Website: bh-photo
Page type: billing-address
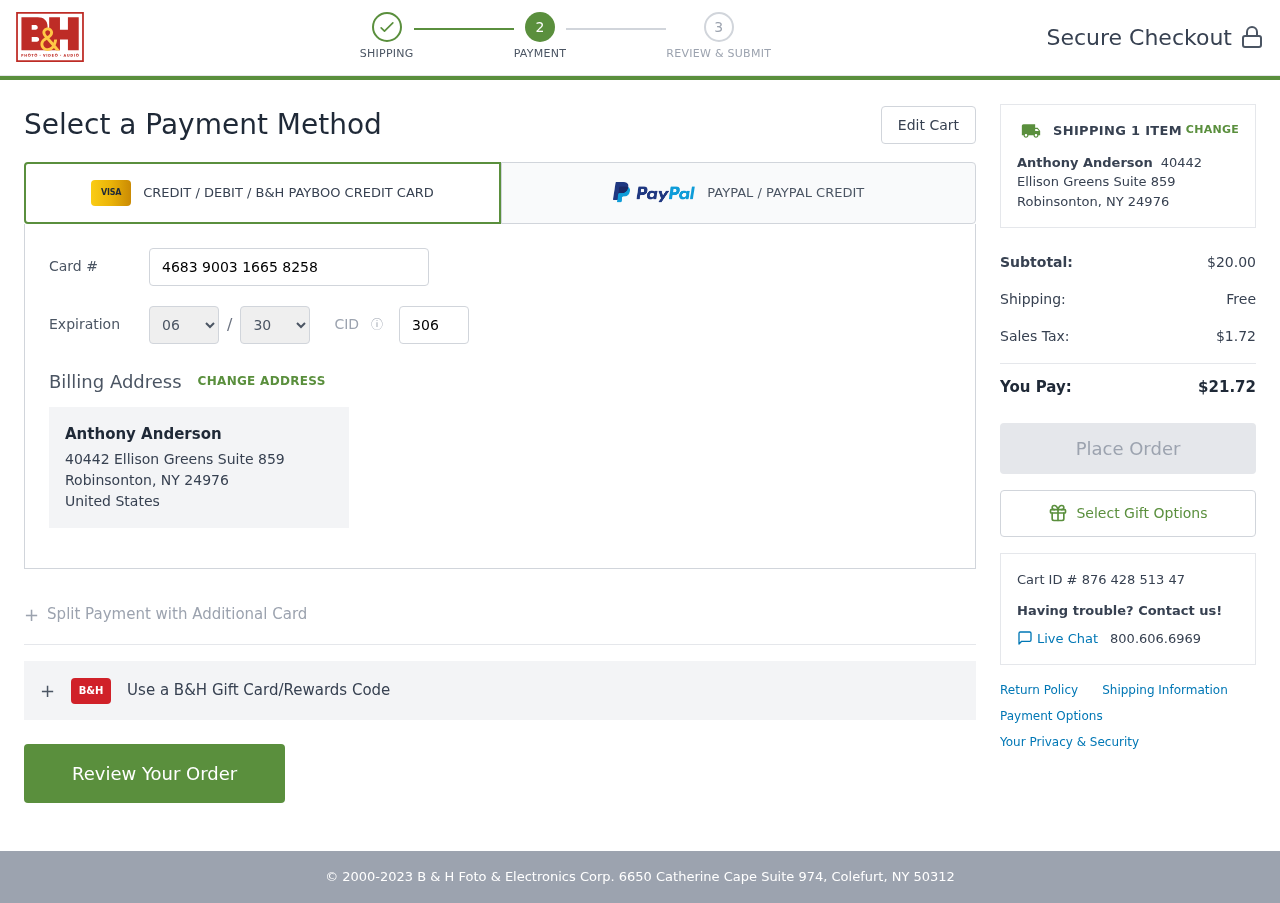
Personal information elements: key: PII_CARD_CVV
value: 306
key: PII_CARD_EXPIRY_MONTH
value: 06
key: PII_CARD_EXPIRY_YEAR
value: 30
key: PII_CARD_NUMBER
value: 4683 9003 1665 8258
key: PII_CITY_STATE_ZIP
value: Robinsonton, NY 24976
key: PII_COUNTRY
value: United States
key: PII_FULLNAME
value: Anthony Anderson
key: PII_STREET
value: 40442 Ellison Greens Suite 859
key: PII_FULLNAME2
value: Anthony Anderson
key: PII_CITY
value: Robinsonton
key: PII_STATE_ABBR
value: NY
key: PII_POSTCODE
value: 24976
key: PII_POSTCODE_FULL
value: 24976
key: PII_CITY_STATE
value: Robinsonton, NY
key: PII_POSTCODE_NUMERIC
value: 24976
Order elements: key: ORDER_NUM_ITEMS
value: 1
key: ORDER_SUBTOTAL
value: $20.00
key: ORDER_SHIPPING_COST
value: Free
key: ORDER_TAX
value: $1.72
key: ORDER_TOTAL
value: $21.72
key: ORDER_ID
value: Cart ID # 876 428 513 47